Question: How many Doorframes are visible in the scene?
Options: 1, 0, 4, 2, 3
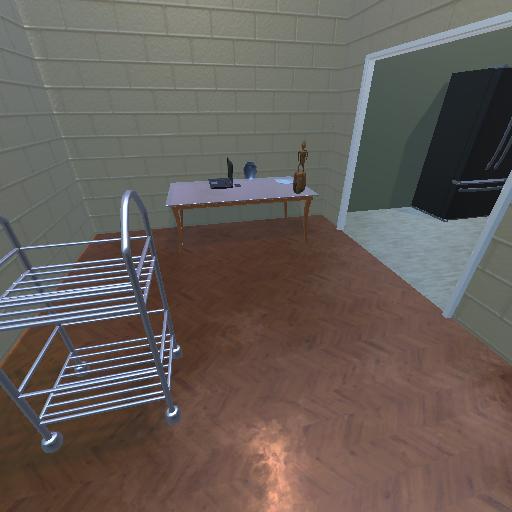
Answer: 1